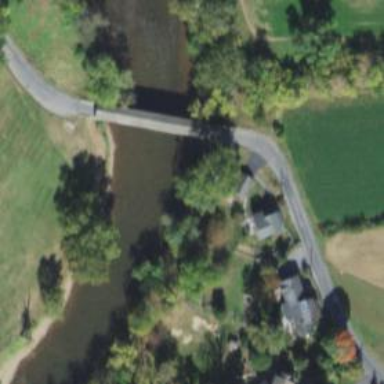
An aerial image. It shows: Covered bridge over tertiary road.